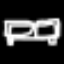
Label: bed